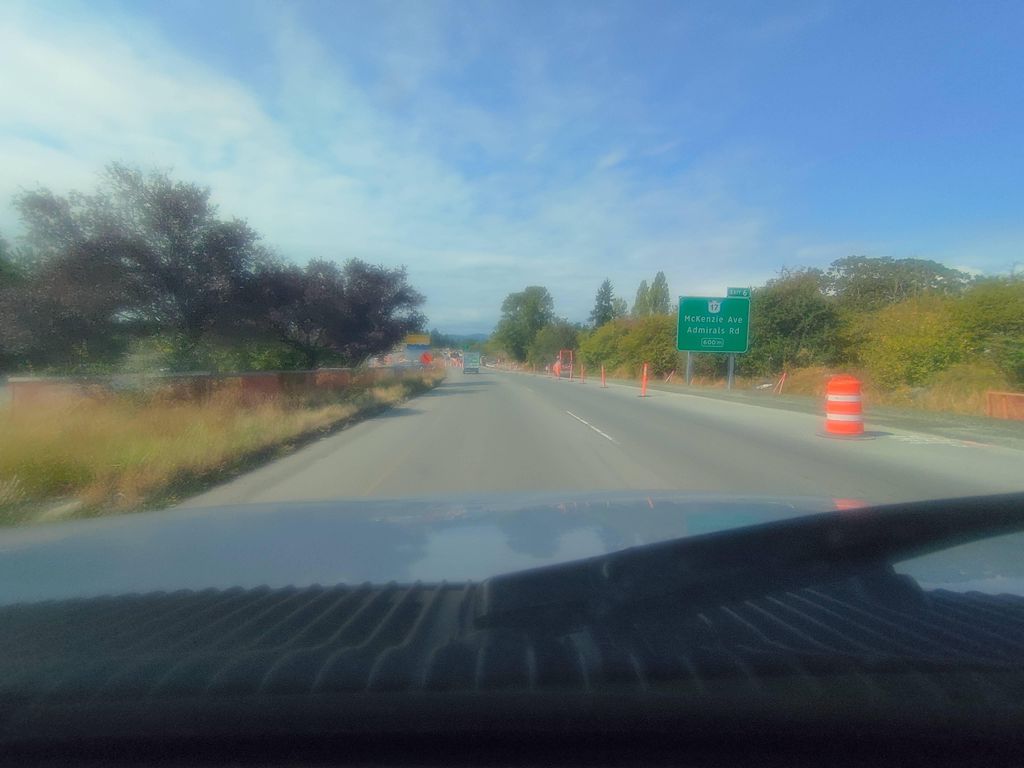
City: victoria